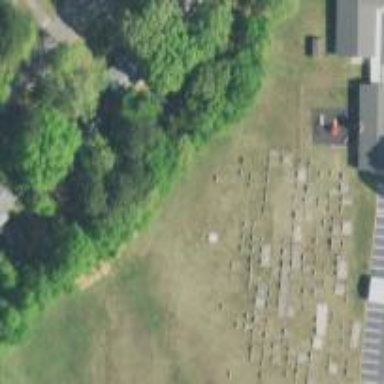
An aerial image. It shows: Graveyard.